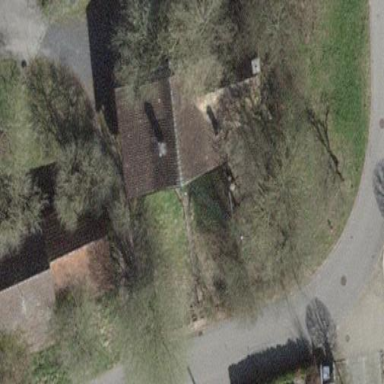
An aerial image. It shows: Detached building.